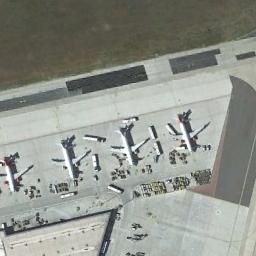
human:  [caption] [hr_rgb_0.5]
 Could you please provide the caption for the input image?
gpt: Four planes parked in a line on the airport while some facilities and cars around them .

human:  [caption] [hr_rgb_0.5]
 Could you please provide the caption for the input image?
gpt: Here are four white planes and many yellow containers .

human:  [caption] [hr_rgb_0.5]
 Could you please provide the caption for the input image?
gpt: Several planes of different sizes are neatly parked beside buildings in the airport .

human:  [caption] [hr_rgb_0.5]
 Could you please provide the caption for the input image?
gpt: Four airplanes and two cars are parked on the open place .

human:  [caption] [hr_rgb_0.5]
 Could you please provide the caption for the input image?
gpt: Four planes are on the ground between the building and the grass .